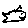
Label: fish